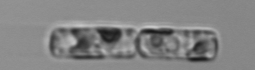
Label: Guinardia_delicatula